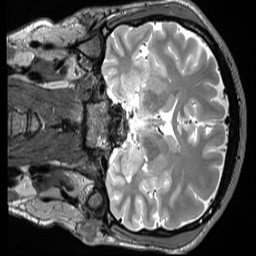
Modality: T2w
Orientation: coronal
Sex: male